Question: I need to show today's date in my date input:
'''
<input type="date" ng-model="data.date">
'''
Here is my JS Code:
'''
$scope.data = {};
$scope.data.date = new Date().toDateString();
'''
But the result is only:

What did I wrong?
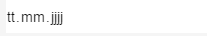
Answer: You can use 'input[type='date']' , but format data must be a valid ISO date string (yyyy-MM-dd)
'''
<input type="date" ng-model="data.date">
'''
and code
'''
$scope.data = {};
$scope.data.date = new Date();
'''
or convert today's date into a readable string
'''
<input type="text" ng-model="data.date">
'''
then code
'''
$scope.data = {};
$scope.data.date = new Date().toDateString();
'''